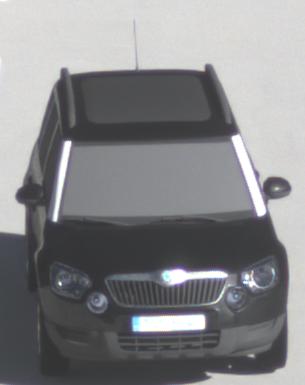
Make: Skoda
Model: Yeti 1.2 TSI
Detailed model: Yeti
Model produced from: 2009/11
Model produced until: 2011/10
Doors: 5
Color: black
Road condition: dry road
Daytime: morning or afternoon
Contrast: high contrast